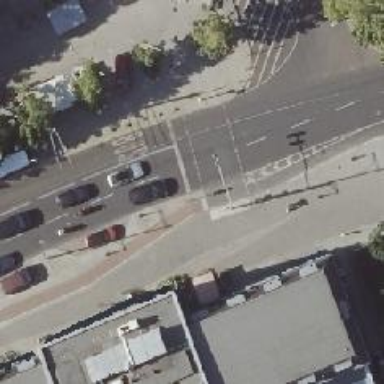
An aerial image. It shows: Road with traffic signals.